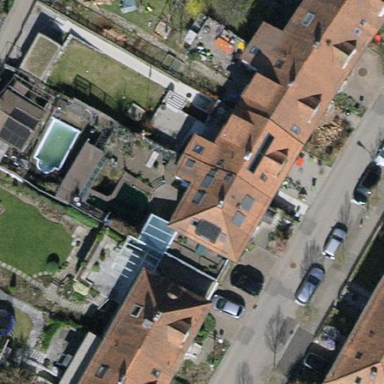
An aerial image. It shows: Building with tiled roof.